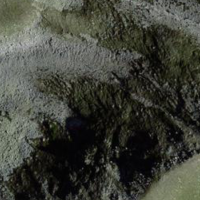
EUNIS habitat code: 31
Species observed at this site:
Cryptogramma crispa